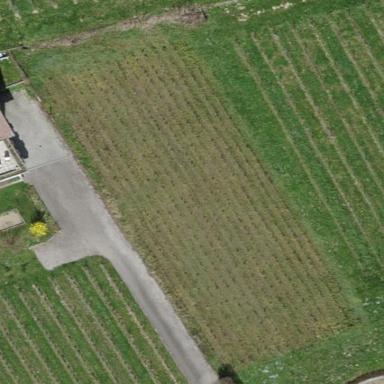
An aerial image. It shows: Vineyard where grapes are grown.